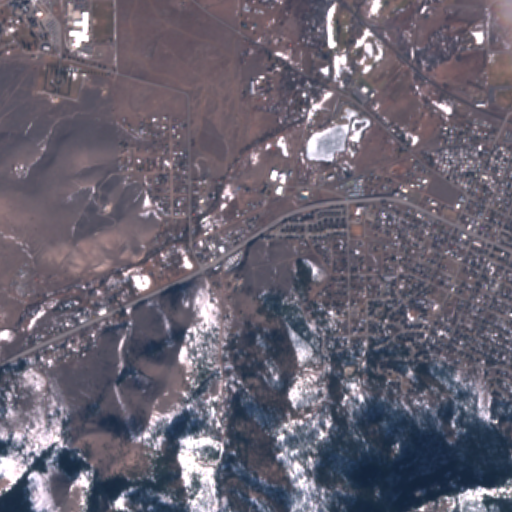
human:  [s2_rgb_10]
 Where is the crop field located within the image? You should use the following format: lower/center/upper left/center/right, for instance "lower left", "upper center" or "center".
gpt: The crop field is located in the upper right of the image.
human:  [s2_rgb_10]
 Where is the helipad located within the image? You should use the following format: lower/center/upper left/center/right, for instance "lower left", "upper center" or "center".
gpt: The helipad is located in the upper left of the image.
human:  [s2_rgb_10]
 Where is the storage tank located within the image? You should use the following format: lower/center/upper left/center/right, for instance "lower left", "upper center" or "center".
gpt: The storage tank is located in the lower right of the image.
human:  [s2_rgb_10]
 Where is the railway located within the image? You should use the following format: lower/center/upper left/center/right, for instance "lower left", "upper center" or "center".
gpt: The railway is located in the upper of the image.
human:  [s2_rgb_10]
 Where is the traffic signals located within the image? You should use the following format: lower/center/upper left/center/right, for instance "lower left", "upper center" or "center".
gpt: The traffic signals is located in the center right of the image.
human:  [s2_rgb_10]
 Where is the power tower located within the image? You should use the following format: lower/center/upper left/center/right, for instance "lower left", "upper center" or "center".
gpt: There is no power tower in the image.